Question: I'm trying to find a way to recreate graphs like these directly in R (as opposed to manually drawing them with Inkscape after I've done the analysis in R):

The first one seems like it should be straight forward, but I'm not able to find anything that fits my needs... the second one is much more complicated, but also seems like it be doable.
This post <URL>...
Is it possible to do this using ggplot (or maybe something else like lattice, if it looks nice)?
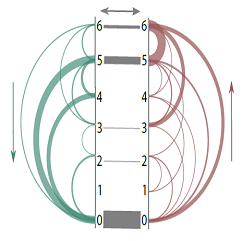
Answer: Here is an example to get started on the left graph using base graphics (there are xspline functions for grid graphics as well if you want to use those, I don't know how to incorporate them with ggplot2, but lattice probably would not be too hard):
'''
plot.new()
par(mar=c(0,0,0,0)+.1)
plot.window(xlim=c(0,3), ylim=c(0,8))
xspline( c(1,1.25,1.75,2), c(7,7,4,4), s=1, lwd=32.8/4.5, border="#0000ff88", lend=1)
xspline( c(1,1.25,1.75,2), c(6,6,4,4), s=1, lwd=19.7/4.5, border="#0000ff88", lend=1 )
xspline( c(1,1.25,1.75,2), c(5,5,4,4), s=1, lwd=16.5/4.5, border="#0000ff88", lend=1 )
xspline( c(1,1.25,1.75,2), c(4,4,4,4), s=1, lwd=13.8/4.5, border="#0000ff88", lend=1 )
xspline( c(1,1.25,1.75,2), c(3,3,4,4), s=1, lwd= 7.9/4.5, border="#0000ff88", lend=1 )
xspline( c(1,1.25,1.75,2), c(2,2,4,4), s=1, lwd= 4.8/4.5, border="#0000ff88", lend=1 )
xspline( c(1,1.25,1.75,2), c(1,1,4,4), s=1, lwd= 4.5/4.5, border="#0000ff88", lend=1 )
text( rep(0.75, 7), 7:1, LETTERS[1:7] )
text( 2.25, 4, 'Tie strength')
'''

And some starting code for the right graph using a little different approach:
'''
plot.new()
par(mar=rep(0.1,4))
plot.window(xlim=c(0,7), ylim=c(-1,7))
text( 3+0.05, 0:6, 0:6, adj=0 )
text( 4-0.05, 0:6, 0:6, adj=1 )
lines( c(3,3),c(0-strheight("0"), 6+strheight("6")) )
lines( c(4,4),c(0-strheight("0"), 6+strheight("6")) )
xspline( c(3,1,3), c(0,3,6), s= -1, lwd=1, border="#00ff0055", lend=1 )
xspline( c(3,1.25,3), c(0,2.5,5), s= -1, lwd=4, border="#00ff0055", lend=1 )
xspline( c(4,4.5,4), c(5,5.5,6), s= -1, lwd=5, border="#ff000055", lend=1 )
'''

You can modify the control points, colors, etc. to get closer to what you want. Many of the pieces could then be wrapped into a function to automate some of the placing.